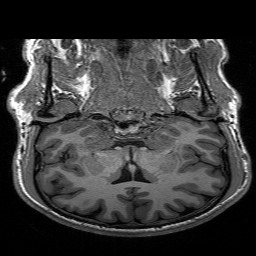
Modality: T1w
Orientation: sagittal
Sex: male